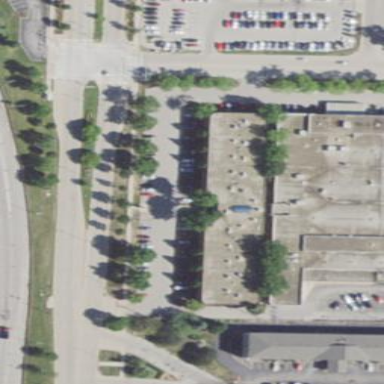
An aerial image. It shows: Commercial area.